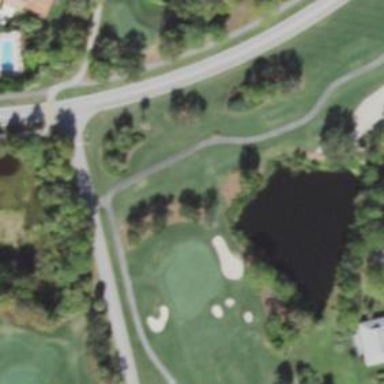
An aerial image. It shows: Path for both roads and golfers.